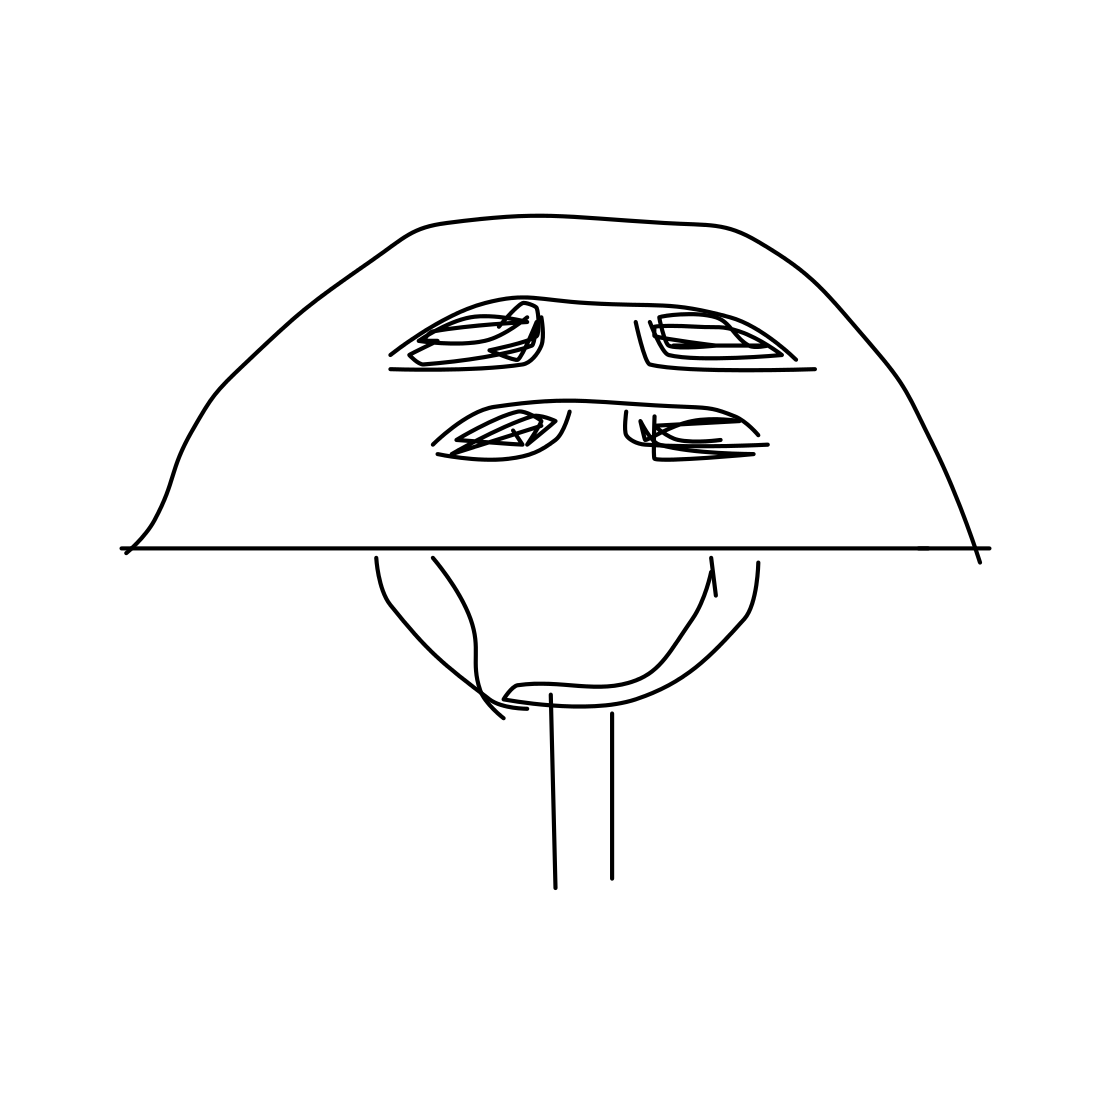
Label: helmet